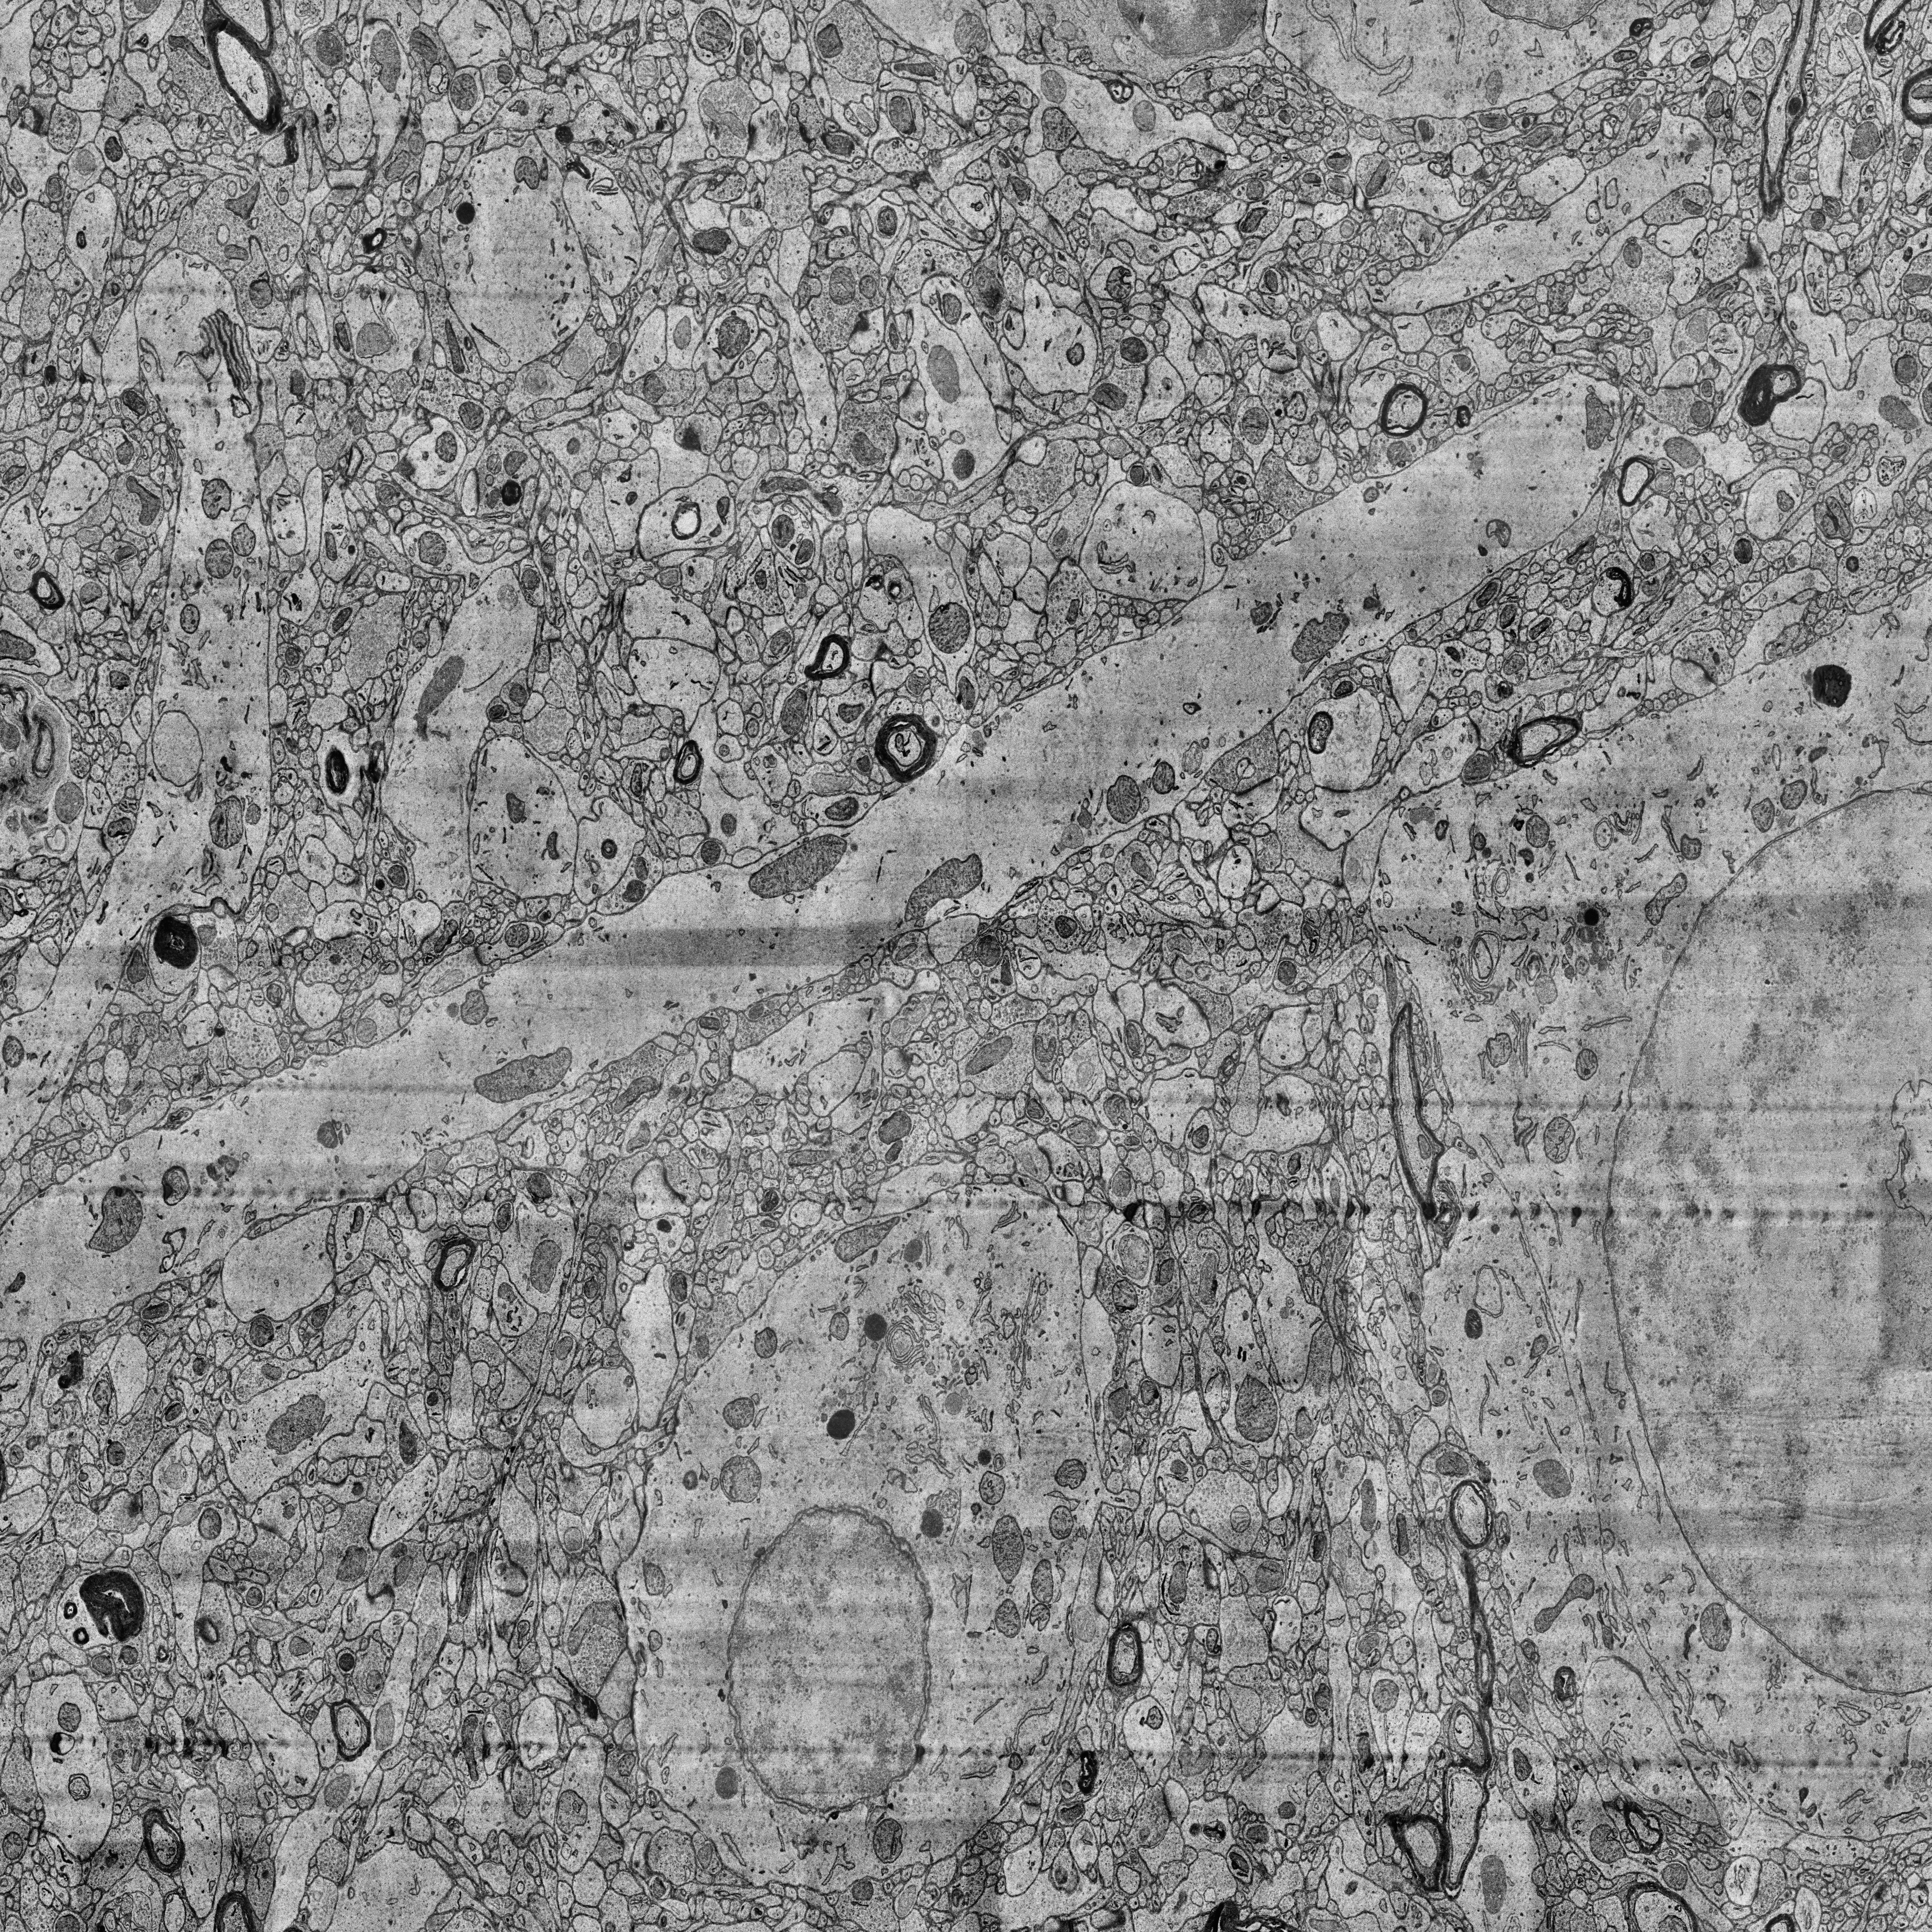
Electron microscopy slice of human cortex tissue
Slice depth (z): 340
Mitochondria instances in slice: 413